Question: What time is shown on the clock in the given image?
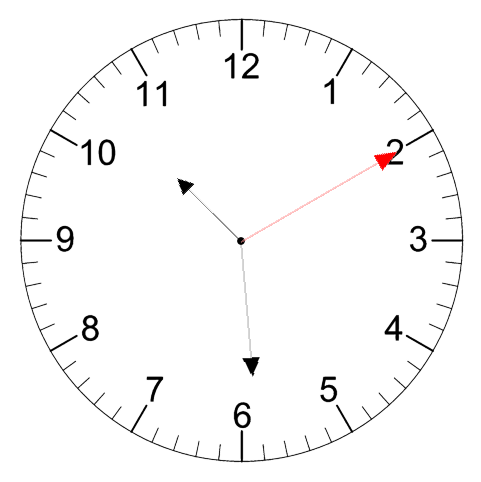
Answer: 10:29:10